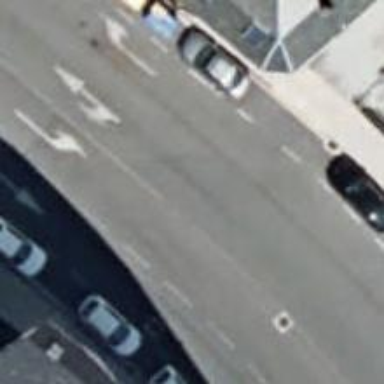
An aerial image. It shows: Residential road with concrete surface. There are sidewalks on both sides and parallel parking lanes.